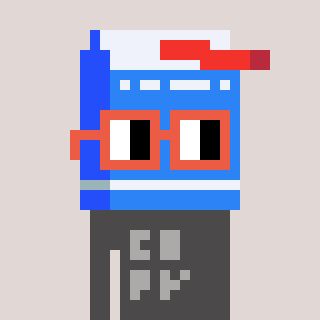
a pixel art character with square orange glasses, a milk-shaped head and a grayscale-colored body on a warm background